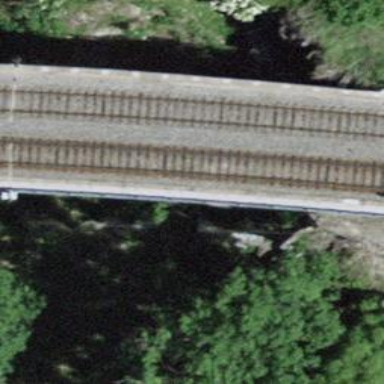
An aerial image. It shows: Bridge over railway with electrified contact lines.